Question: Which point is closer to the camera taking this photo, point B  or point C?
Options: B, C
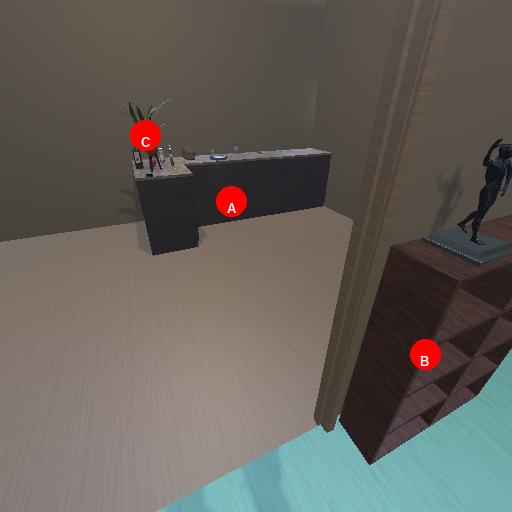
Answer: B